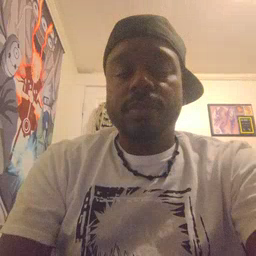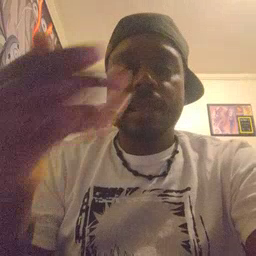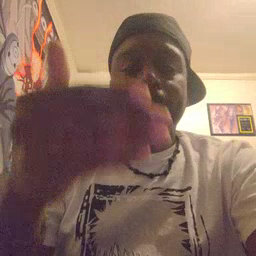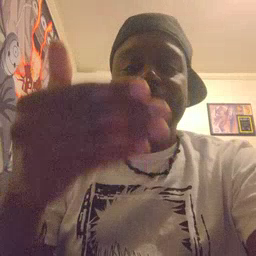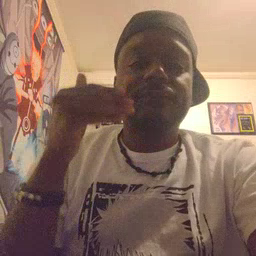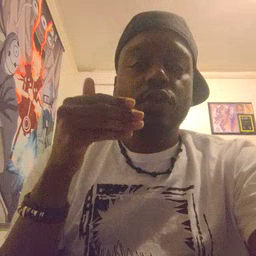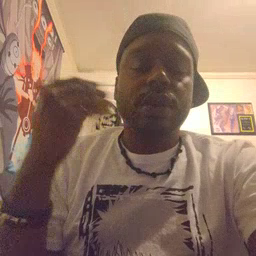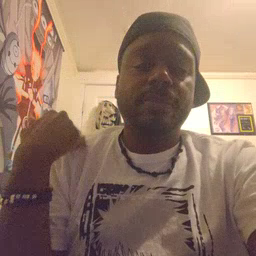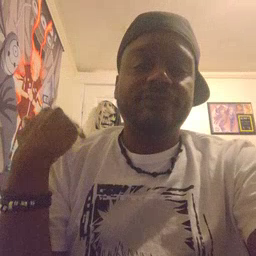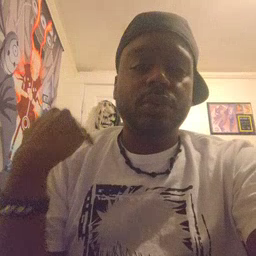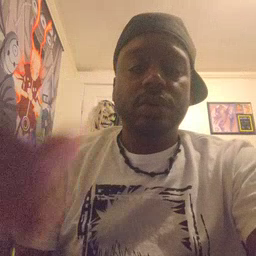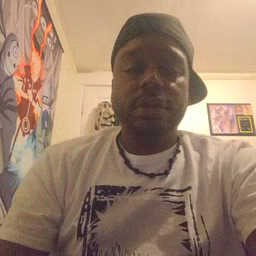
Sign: before